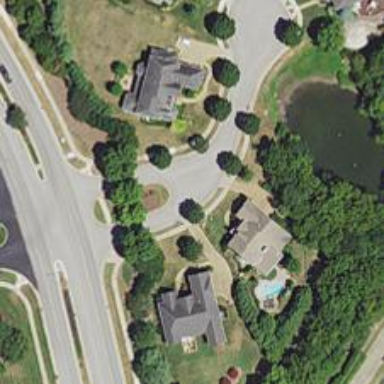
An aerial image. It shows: Residential road.